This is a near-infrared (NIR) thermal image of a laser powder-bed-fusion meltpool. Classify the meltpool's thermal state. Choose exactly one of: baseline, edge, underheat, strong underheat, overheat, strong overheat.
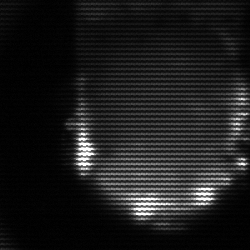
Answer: baseline